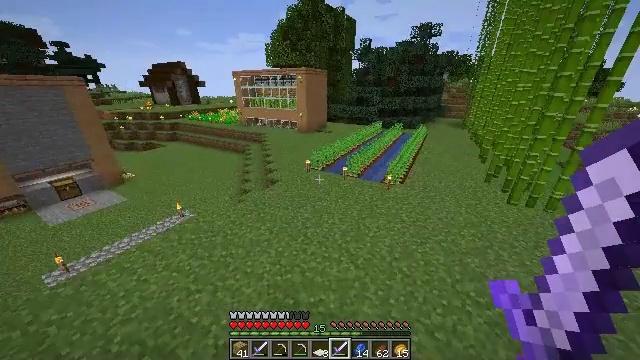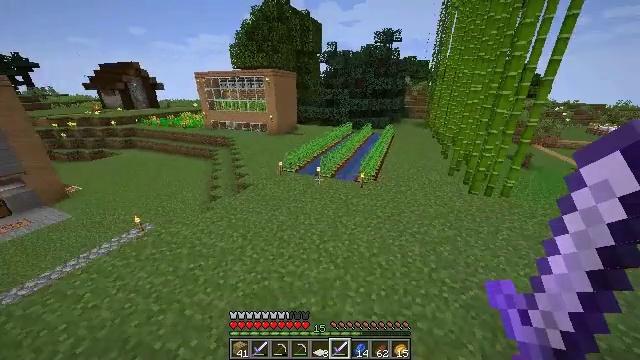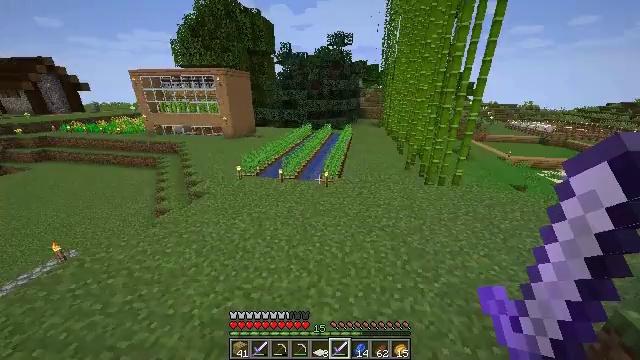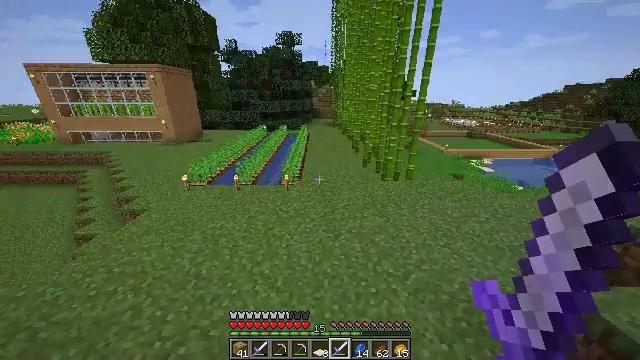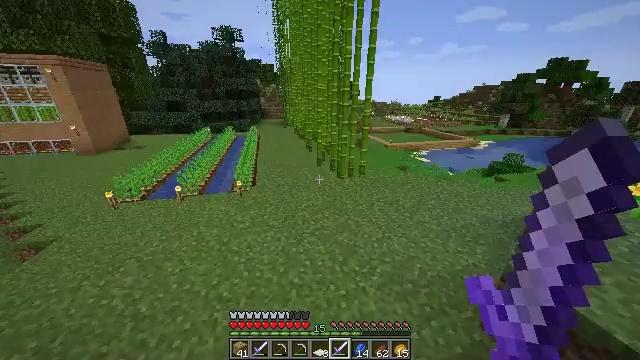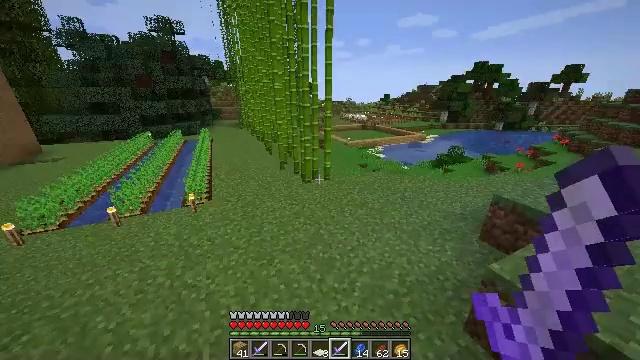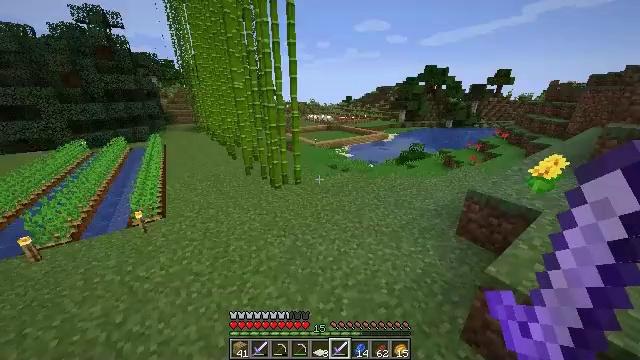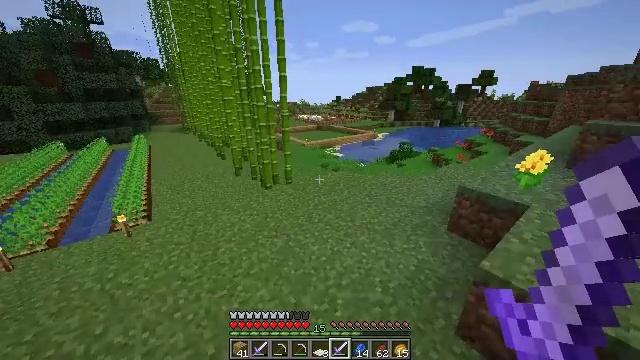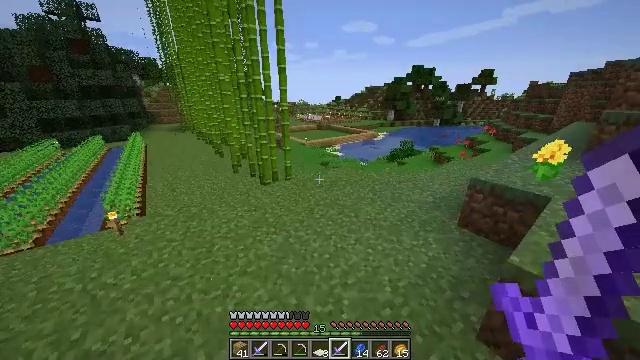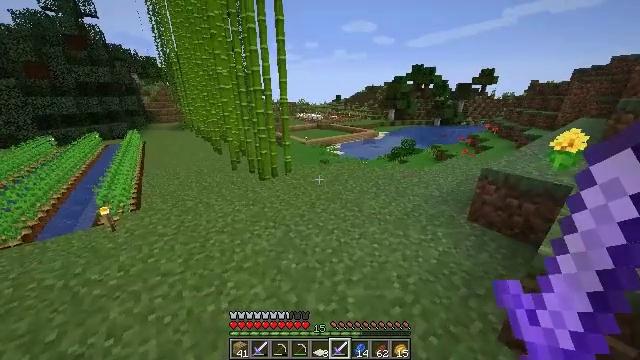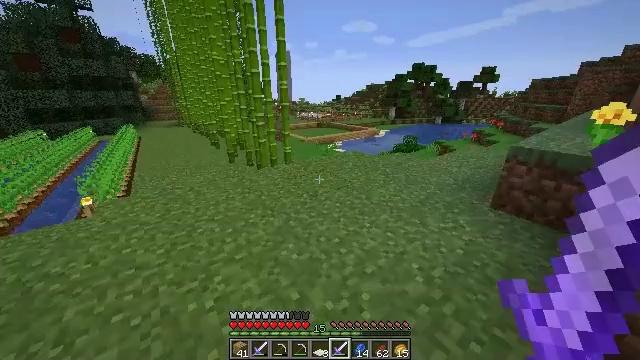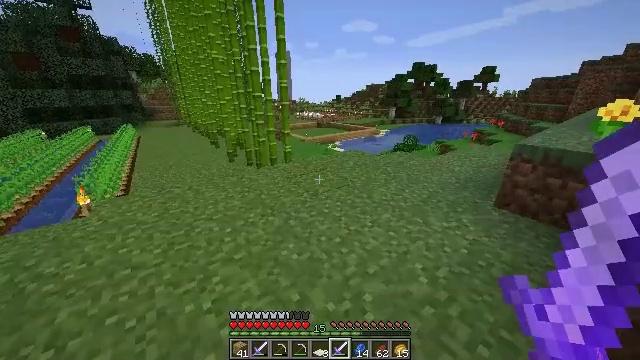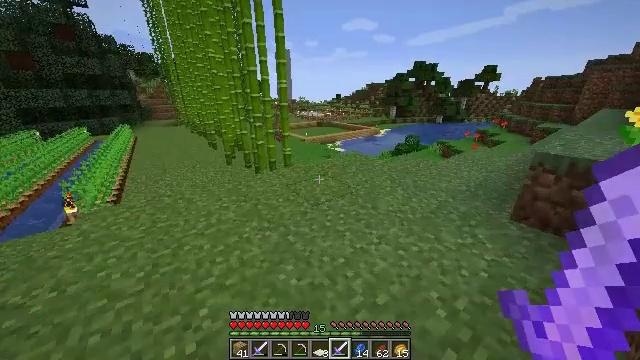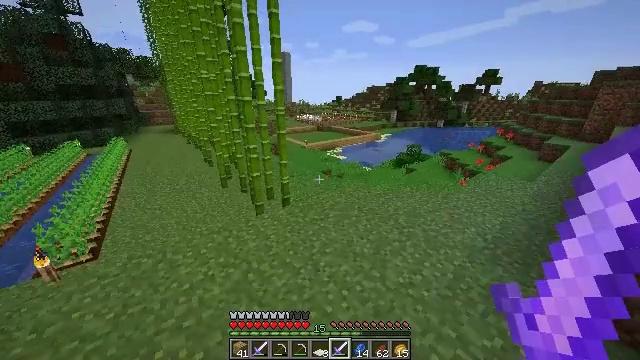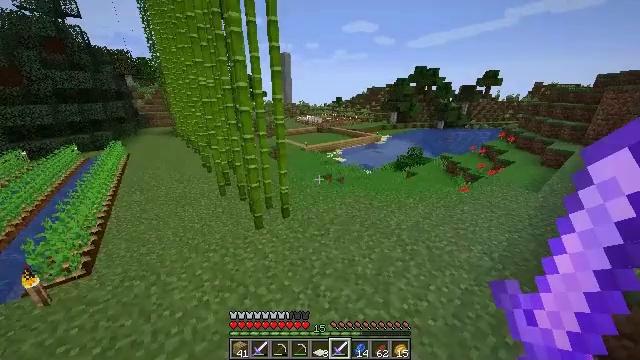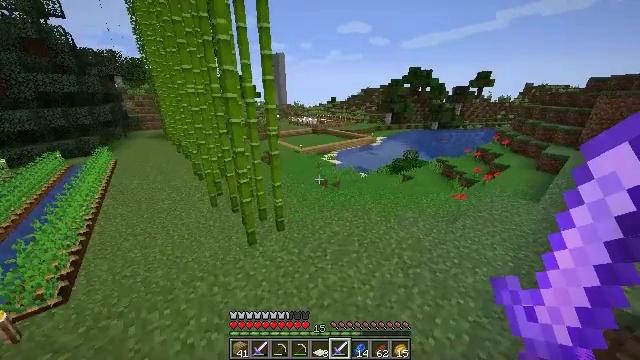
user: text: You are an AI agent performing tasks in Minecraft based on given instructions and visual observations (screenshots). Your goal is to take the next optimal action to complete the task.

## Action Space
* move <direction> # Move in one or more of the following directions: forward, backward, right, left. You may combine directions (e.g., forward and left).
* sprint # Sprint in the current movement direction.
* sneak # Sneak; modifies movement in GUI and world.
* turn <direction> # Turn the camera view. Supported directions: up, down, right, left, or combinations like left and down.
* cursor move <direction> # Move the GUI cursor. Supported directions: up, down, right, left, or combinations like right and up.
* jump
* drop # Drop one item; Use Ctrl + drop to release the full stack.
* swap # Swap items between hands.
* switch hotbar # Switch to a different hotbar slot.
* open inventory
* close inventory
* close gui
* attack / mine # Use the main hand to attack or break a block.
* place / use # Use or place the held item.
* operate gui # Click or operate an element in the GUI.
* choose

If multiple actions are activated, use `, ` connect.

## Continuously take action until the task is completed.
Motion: motion action
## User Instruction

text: Break the jungle sapling to collect it.
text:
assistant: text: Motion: move forward, sprint, turn right
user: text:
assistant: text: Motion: move forward, sprint, turn right
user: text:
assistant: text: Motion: move forward, sprint, turn right
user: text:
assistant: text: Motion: move forward, turn right
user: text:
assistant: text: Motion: move forward, turn right
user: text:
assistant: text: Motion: move forward, turn right
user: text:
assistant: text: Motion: move forward, turn right
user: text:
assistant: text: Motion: move forward
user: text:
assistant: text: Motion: move forward
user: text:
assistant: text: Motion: move forward
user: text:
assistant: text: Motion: move forward
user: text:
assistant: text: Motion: move forward, jump
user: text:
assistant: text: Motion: move forward, jump
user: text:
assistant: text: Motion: move forward, jump
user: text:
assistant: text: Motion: move forward, turn right, jump
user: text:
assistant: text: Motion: move forward, turn right, jump
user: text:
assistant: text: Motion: move forward, turn right, jump
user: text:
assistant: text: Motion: move forward, jump
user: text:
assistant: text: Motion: move forward, jump
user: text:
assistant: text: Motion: move forward, jump
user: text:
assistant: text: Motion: move forward, jump
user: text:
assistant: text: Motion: move forward, jump
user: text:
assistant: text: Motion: move forward, jump
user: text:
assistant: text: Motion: move forward, sprint, jump
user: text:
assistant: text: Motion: move forward, sprint, jump
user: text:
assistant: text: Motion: move forward, sprint, turn left, jump
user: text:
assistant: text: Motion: move forward, sprint, turn left, jump
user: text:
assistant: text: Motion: move forward, turn left, jump
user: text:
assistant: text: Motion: move forward, turn left, jump
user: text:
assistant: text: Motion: move forward, turn left, jump